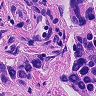
Metastatic tissue present: yes